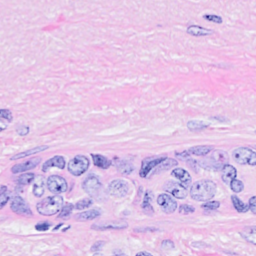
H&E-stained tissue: Breast